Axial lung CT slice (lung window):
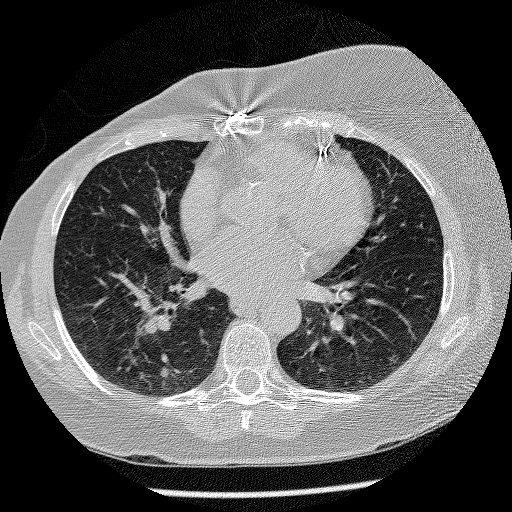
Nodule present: yes
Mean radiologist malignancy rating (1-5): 3.333